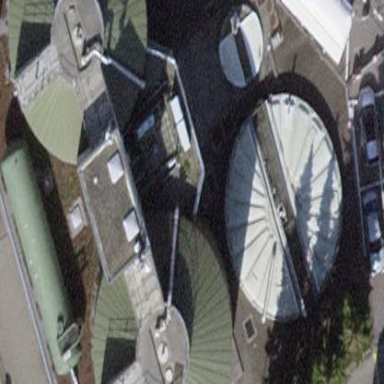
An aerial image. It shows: View of wastewater plant.